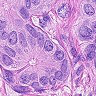
Metastatic tissue present: yes